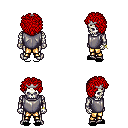
a pixel art fantasy rpg character, male body template, skeleton, steel chest armor, gold greaves, red curly afro hairstyle, silver tiara, bracelets, black slippers, four views (front, back, left, right), 2x2 character sprite sheet, small pixel art, hard edges, no anti-aliasing